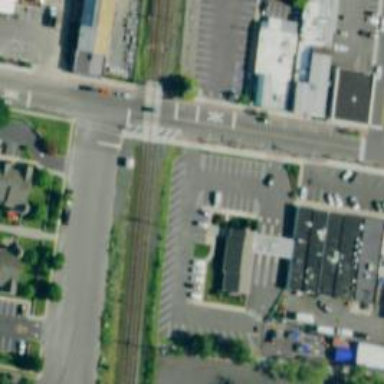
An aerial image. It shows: Railway crossing.